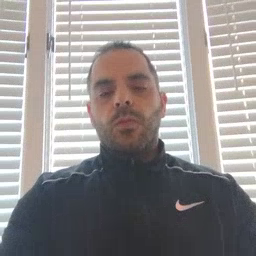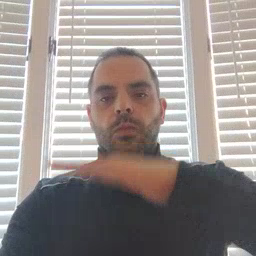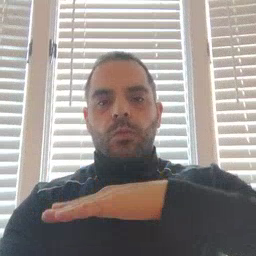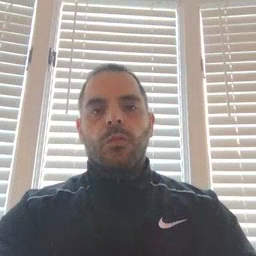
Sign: table